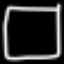
Label: square